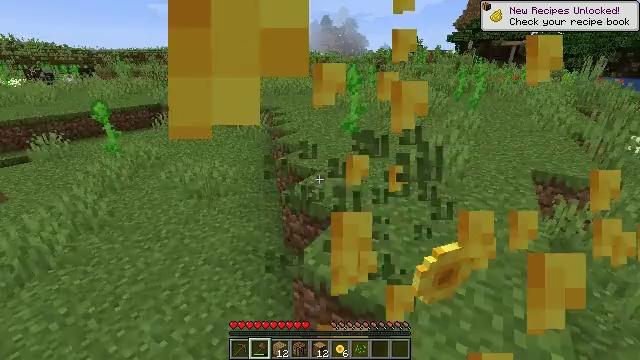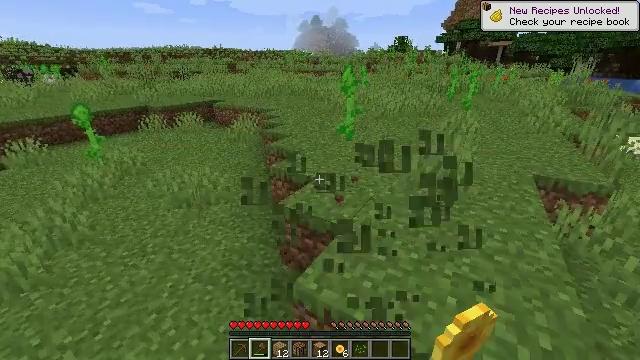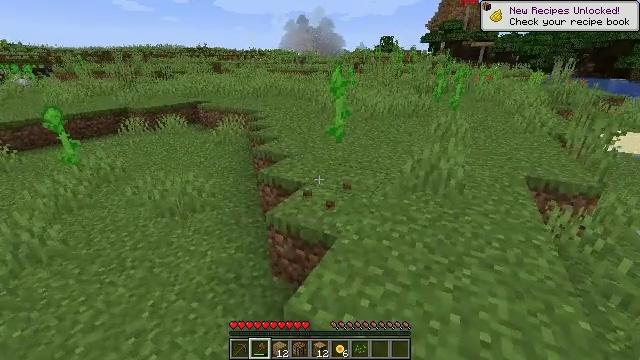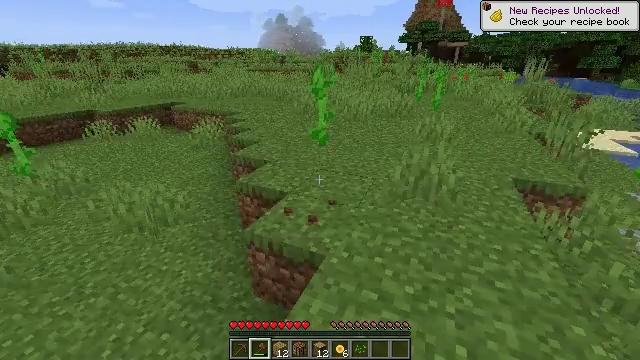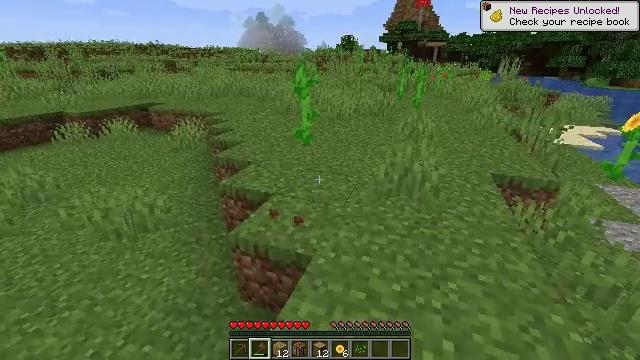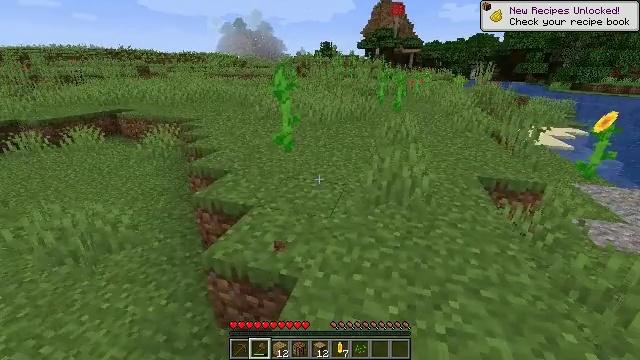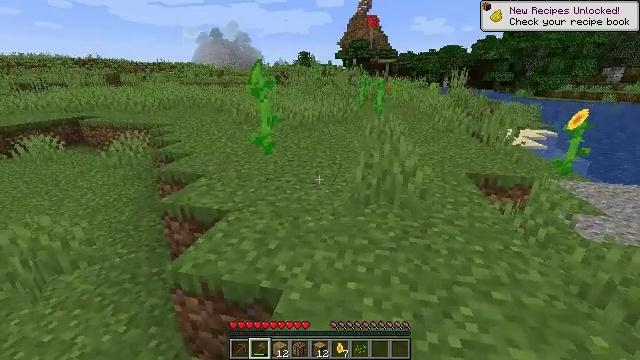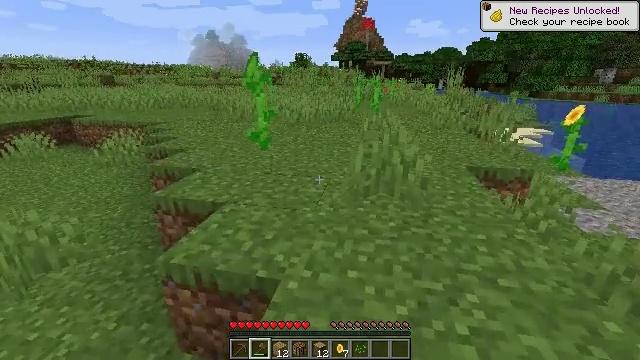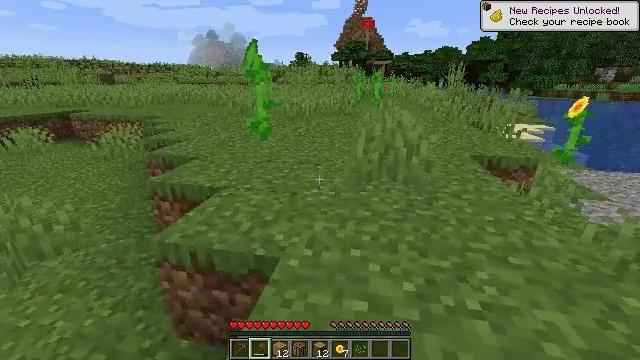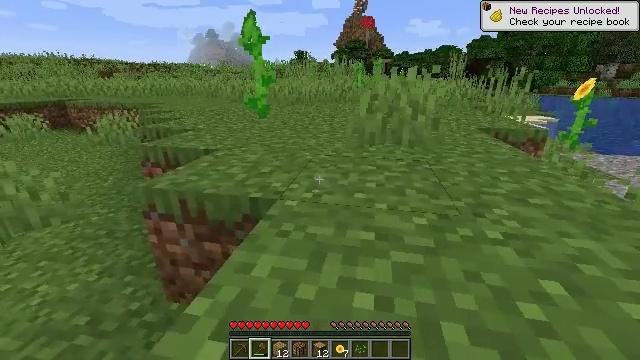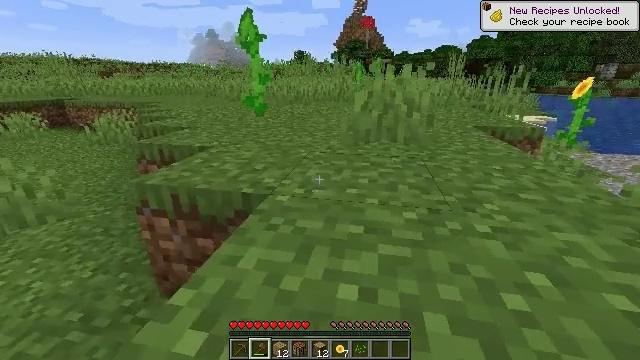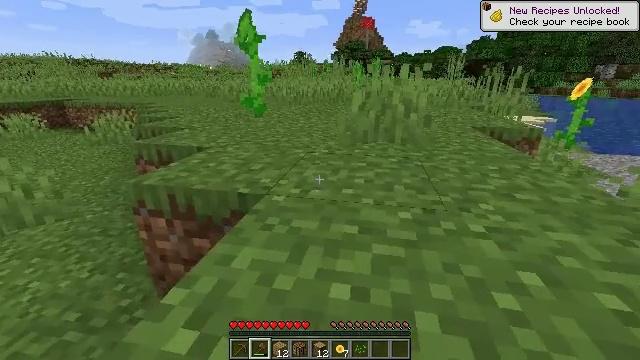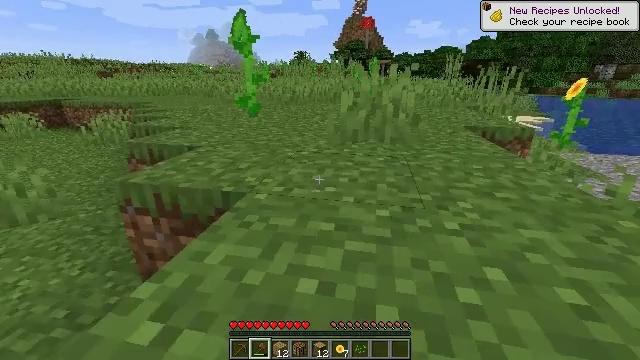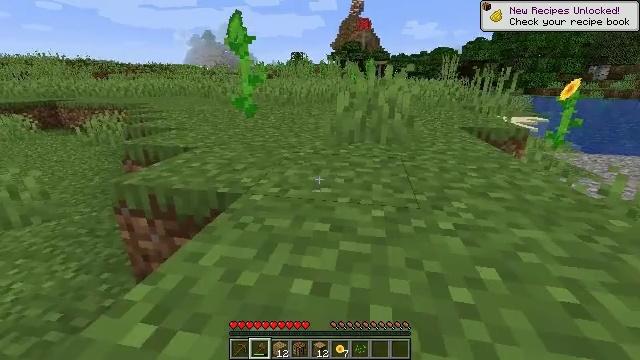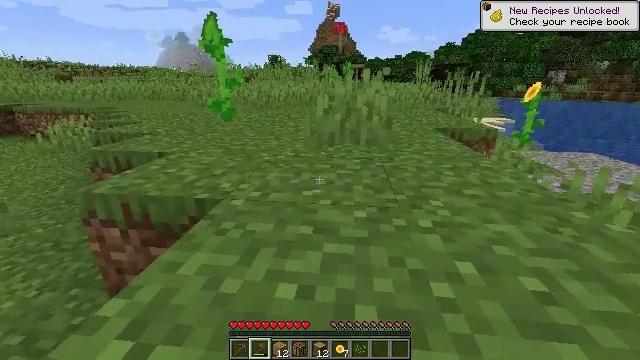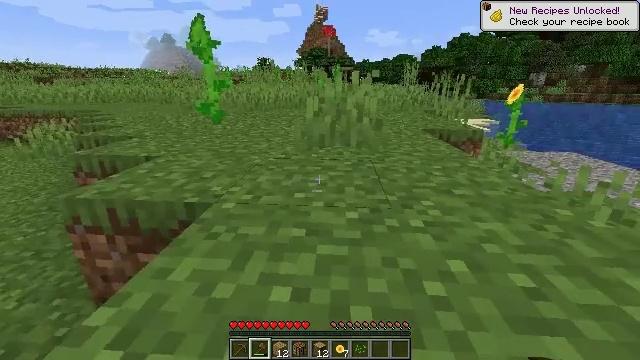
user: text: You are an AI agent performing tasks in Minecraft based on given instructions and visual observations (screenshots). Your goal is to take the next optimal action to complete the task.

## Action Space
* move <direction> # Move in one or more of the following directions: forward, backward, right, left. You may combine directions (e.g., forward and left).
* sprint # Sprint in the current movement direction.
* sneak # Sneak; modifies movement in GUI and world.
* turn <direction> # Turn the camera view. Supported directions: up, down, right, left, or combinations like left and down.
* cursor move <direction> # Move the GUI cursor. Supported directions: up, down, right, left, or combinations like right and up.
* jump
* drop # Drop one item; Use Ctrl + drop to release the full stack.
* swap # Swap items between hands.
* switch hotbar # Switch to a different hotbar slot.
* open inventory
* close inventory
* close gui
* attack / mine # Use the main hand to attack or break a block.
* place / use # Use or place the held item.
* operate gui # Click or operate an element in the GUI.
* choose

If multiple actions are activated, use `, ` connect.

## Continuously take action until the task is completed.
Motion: motion action
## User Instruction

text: Collect sunflower from the field.
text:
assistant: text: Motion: move forward, turn right
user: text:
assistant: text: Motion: move forward, turn right
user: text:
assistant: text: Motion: move forward, turn right
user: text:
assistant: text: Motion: move forward, turn right
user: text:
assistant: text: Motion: move forward, turn right
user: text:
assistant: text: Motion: move forward and move right, turn right and up
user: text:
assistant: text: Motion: move forward and move right
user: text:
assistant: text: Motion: move forward and move right
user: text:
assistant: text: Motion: move forward and move right
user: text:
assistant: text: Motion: move forward and move right
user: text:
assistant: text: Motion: move forward and move right
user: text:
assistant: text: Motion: move forward and move right
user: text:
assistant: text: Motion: move forward
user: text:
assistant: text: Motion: move forward, turn right
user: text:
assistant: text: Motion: move forward, turn right
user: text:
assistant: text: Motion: move forward
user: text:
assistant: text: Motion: move forward, jump
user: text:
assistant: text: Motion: move forward, turn left, jump
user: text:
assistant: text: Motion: move forward and move left, turn left, jump
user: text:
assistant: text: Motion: move forward and move left
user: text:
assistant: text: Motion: move forward and move left, turn left
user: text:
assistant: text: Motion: move forward and move left
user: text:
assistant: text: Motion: move forward and move left
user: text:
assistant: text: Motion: move forward
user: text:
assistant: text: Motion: move forward
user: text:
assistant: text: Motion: move forward, turn left
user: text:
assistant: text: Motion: move forward, turn left
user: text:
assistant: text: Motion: move forward
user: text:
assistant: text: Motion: move forward
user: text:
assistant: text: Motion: move forward